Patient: sex M, age 53
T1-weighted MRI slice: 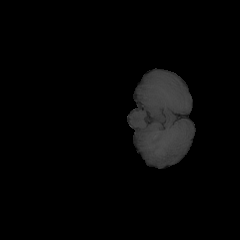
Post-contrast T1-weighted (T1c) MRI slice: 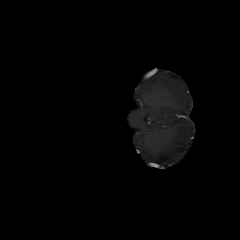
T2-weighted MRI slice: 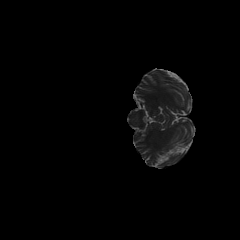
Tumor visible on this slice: no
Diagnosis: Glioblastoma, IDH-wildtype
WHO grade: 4